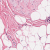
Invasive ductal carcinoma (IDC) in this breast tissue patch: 1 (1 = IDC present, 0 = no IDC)